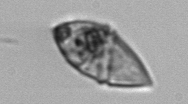
Label: Gyrodinium